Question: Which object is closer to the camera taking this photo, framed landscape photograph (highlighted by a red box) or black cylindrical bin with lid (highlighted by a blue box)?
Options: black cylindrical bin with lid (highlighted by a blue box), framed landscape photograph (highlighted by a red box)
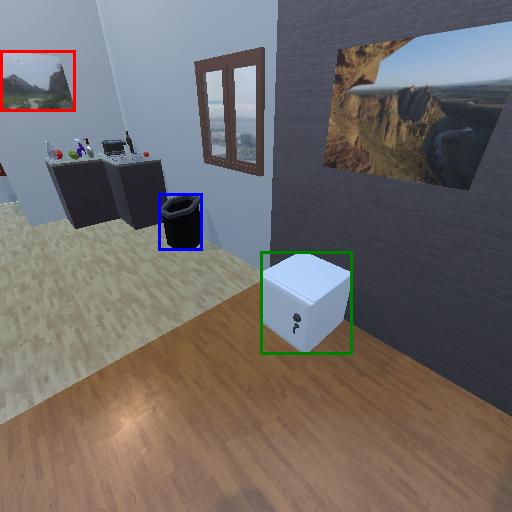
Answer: black cylindrical bin with lid (highlighted by a blue box)